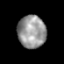
Tissue: prostate
Cell type: T cells
Senescence score: 0.3472
Nuclear area (px): 904
Mean DAPI intensity: 150.487